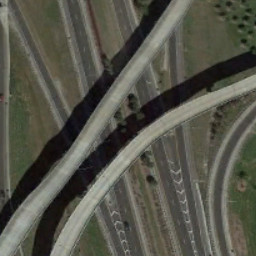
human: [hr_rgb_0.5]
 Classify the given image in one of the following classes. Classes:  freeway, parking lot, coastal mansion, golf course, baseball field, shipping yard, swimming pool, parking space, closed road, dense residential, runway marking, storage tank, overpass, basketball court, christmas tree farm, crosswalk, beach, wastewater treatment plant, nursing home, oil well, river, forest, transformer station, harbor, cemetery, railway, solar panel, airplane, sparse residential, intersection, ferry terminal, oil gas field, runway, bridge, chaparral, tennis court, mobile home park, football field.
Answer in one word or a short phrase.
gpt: overpass